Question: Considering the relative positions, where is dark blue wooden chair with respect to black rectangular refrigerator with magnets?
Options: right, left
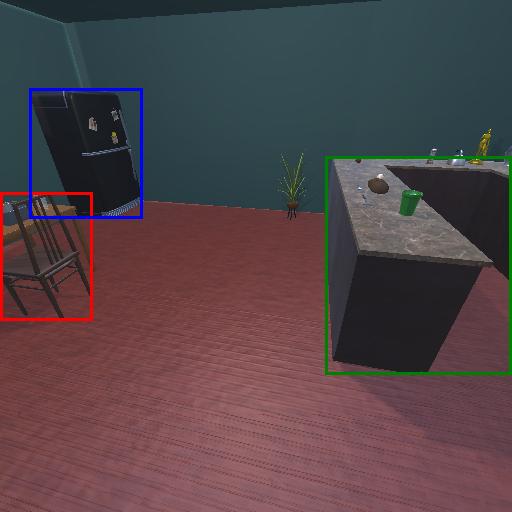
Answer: right